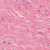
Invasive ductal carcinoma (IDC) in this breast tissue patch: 0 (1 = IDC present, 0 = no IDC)